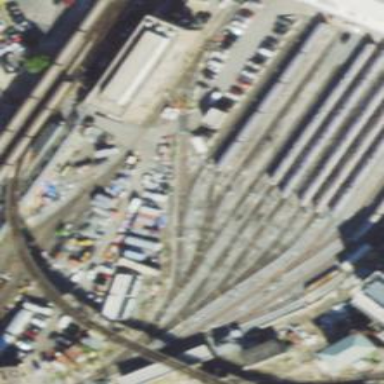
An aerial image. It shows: Electrified rail service yard.